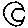
Label: moon